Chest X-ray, PA view. Patient: 70 years old, sex M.
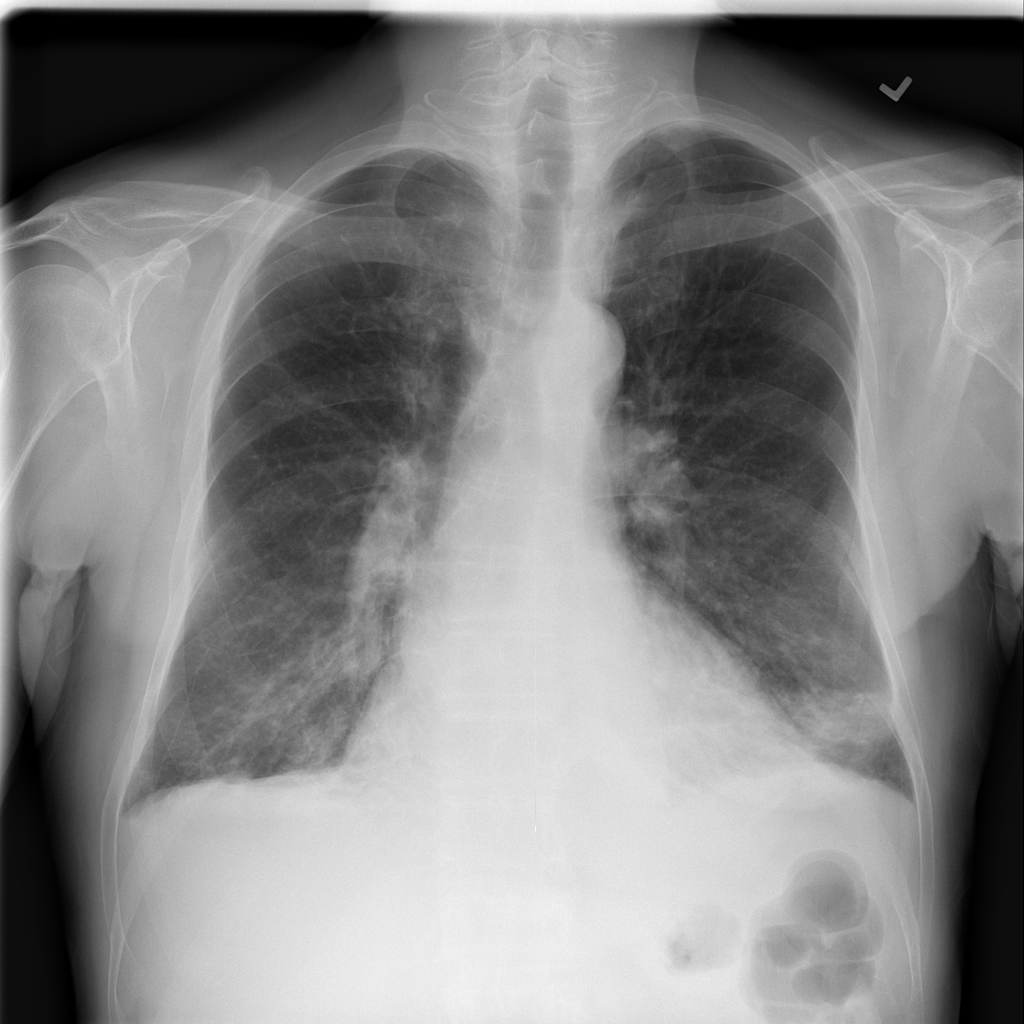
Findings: Atelectasis, Infiltration